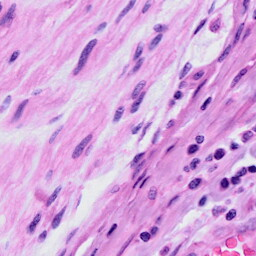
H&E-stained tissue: Cervix